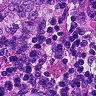
Metastatic tissue present: yes